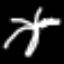
Label: palm tree